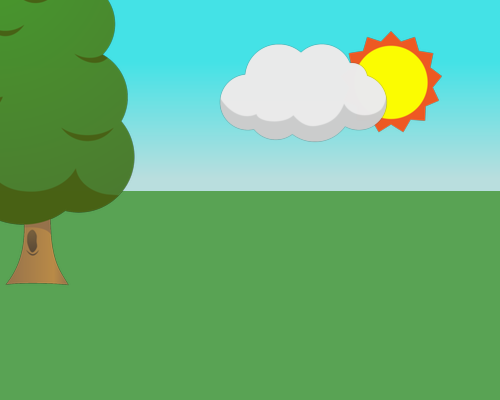
to the left is an oak tree and a cloud in the middle covering partially a sun to the right of the tree